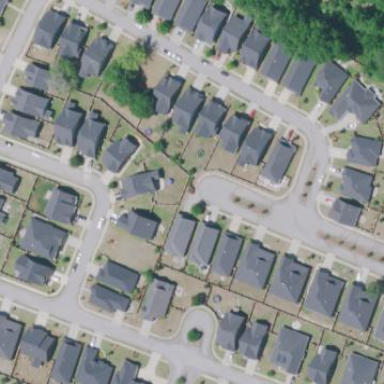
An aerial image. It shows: Residential area composed of single-family homes.